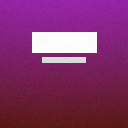
Screen state: on